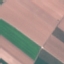
Land use / land cover class: AnnualCrop